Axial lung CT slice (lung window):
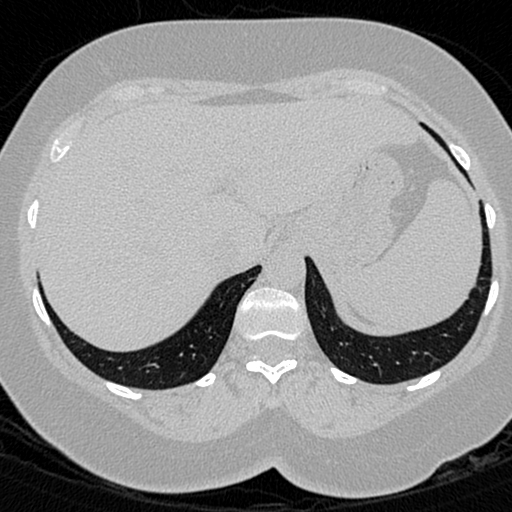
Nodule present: no